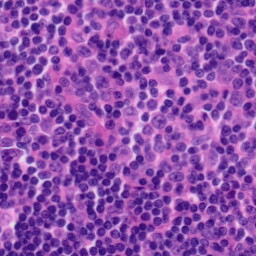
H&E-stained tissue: Tonsil